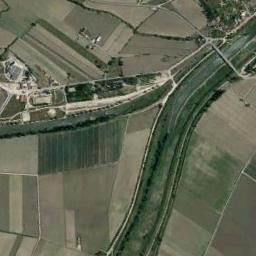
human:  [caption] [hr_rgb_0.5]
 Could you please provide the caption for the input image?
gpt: The river goes through bare and green farmland .

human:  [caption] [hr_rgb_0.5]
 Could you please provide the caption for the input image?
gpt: There are many neat places beside the river .

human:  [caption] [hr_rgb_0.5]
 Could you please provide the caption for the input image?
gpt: A curvy, Light green river with branched tributaries, Small islands on the river, And tan and green fields on both sides of the bank .

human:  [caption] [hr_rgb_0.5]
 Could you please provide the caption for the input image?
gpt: The dark green river with a tributary goes through the farmland and some houses are next to the river .

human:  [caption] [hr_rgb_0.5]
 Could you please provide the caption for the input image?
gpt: There are many farmlands around the rivers .